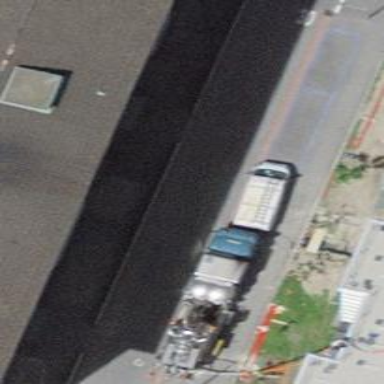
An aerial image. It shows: Parking area with asphalt surface.